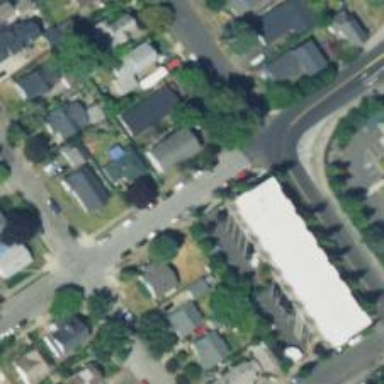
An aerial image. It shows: Alley classified as service road.